Field crop: tomato
Growth stage: 2
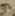
Species: solanum